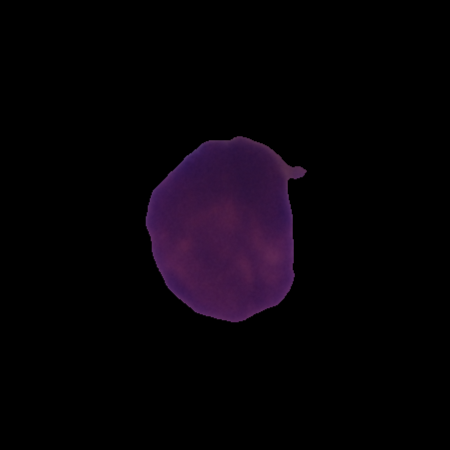
Label: healthy